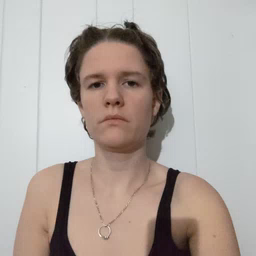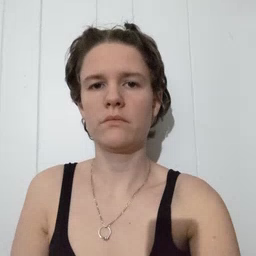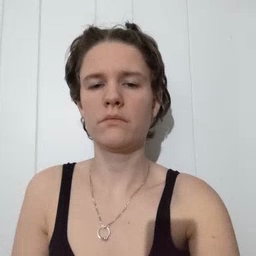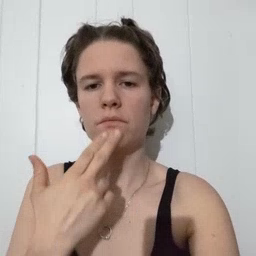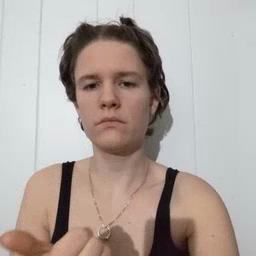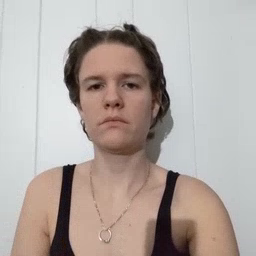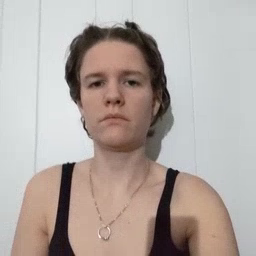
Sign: cute